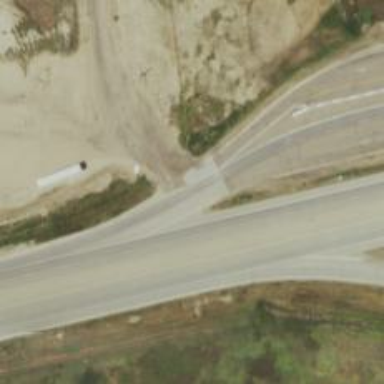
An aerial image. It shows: Trunk link highway.